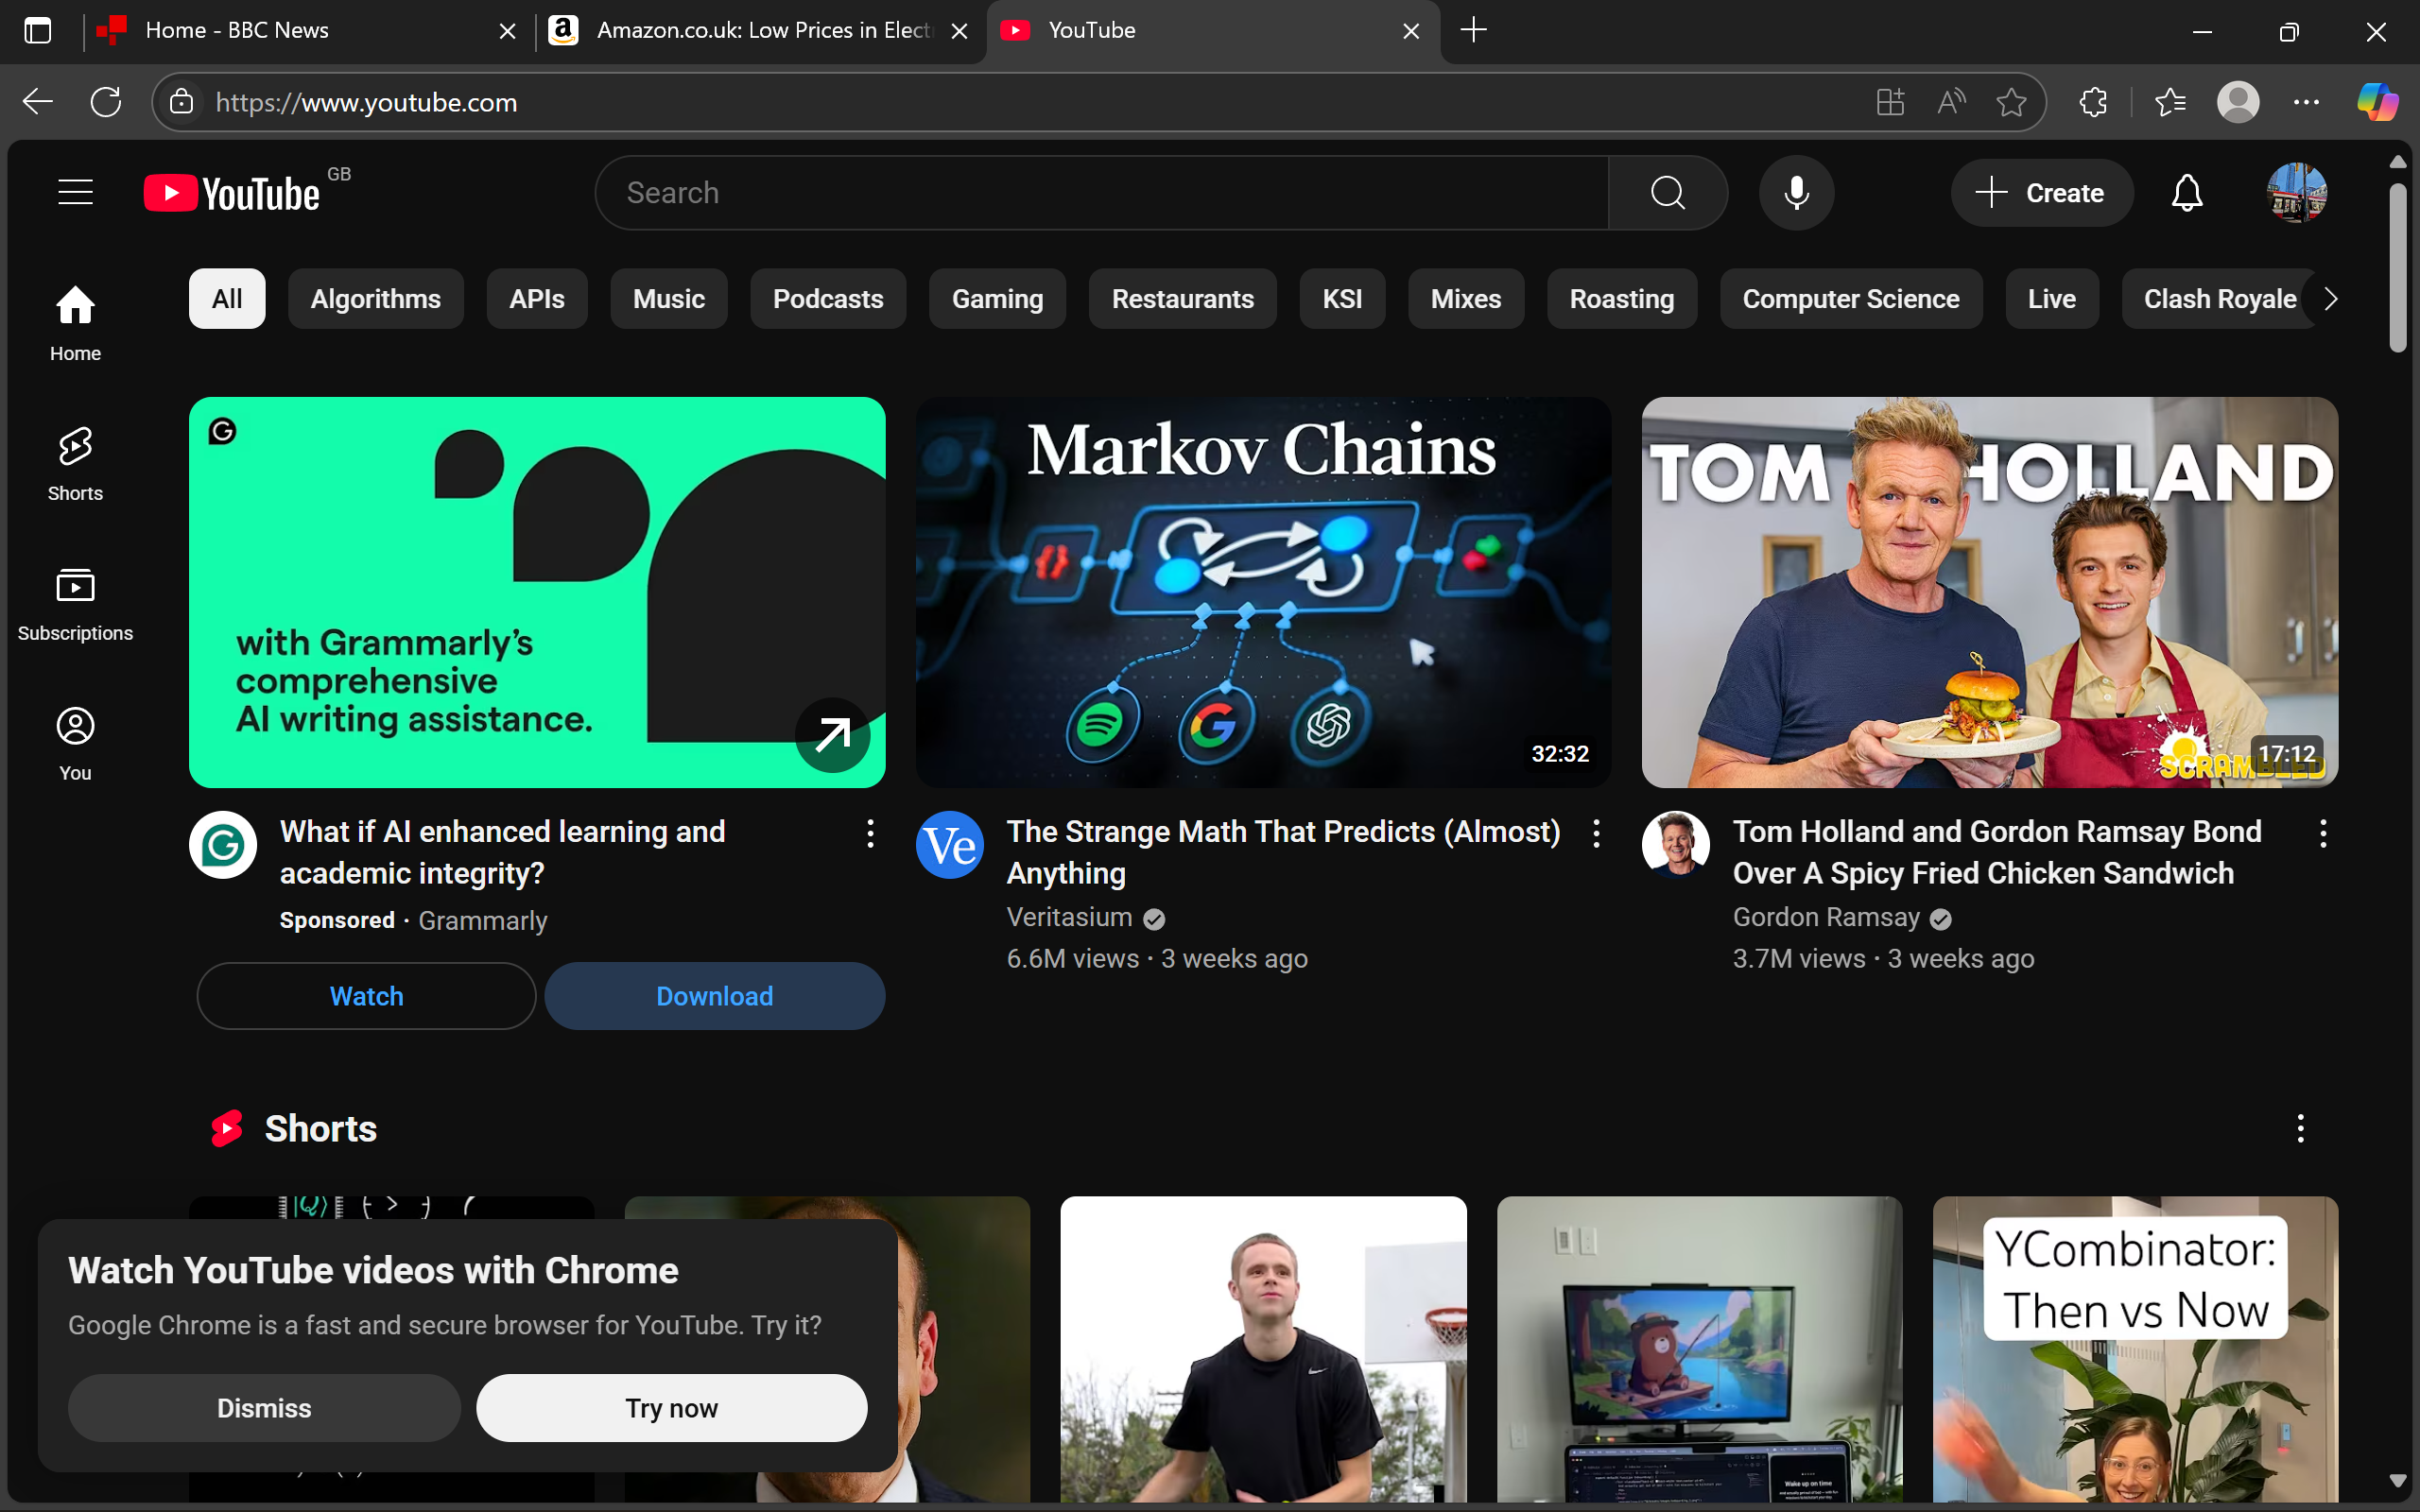
UI elements on screen:
"Desktop - window"
"YouTube - window"
"System - menu bar - Contains commands to manipulate the window"
"System - menu item"
"title bar - value: YouTube"
"Minimise - button - Moves the window out of the way"
"Maximise - button - Makes the window full screen"
"Close - button - Closes the window"
"Amazon.co.uk: Low Prices in Electronics, Books, Sports Equipment & more - window"
"System - menu bar - Contains commands to manipulate the window"
"System - menu item"
"title bar"
"Minimise - button - Moves the window out of the way"
"Maximise - button - Makes the window full screen"
"Close - button - Closes the window"
"Home - BBC News - window"
"System - menu bar - Contains commands to manipulate the window"
"System - menu item"
"title bar - value: Home - BBC News"
"Minimise - button - Moves the window out of the way"
"Maximise - button - Makes the window full screen"
"Close - button - Closes the window"
"window"
"Taskbar - pane"
"pane"
"Running applications - pane"
"pane"
"window"
"UI element"
"window"
"UI element"
"window"
"UI element"
"window"
"UI element"
"window"
"UI element"
"System - menu bar - Contains commands to manipulate the window"
"System - menu item"
"Settings - window - value: Settings"
"Minimise Settings - button"
"Restore Settings - button"
"Close Settings - button"
"Welcome to NVDA - window"
"title bar - value: Welcome to NVDA"
"Close - button - Closes the window"
"Welcome to NVDA - dialog - Welcome to NVDA!
Most commands for controlling NVDA require you to hol..."
"Welcome to NVDA! - window"
"Welcome to NVDA! - text"
"Most commands for controlling NVDA require you to hold down the NVDA key while pressing other key..."
"Options - window"
"Options - grouping"
"Keyboard layout: - window"
"Keyboard layout: - text"
"Keyboard layout: - window"
"Keyboard layout: - combo box - value: laptop"
"Keyboard layout: - text - value: laptop"
"Open - button"
"Use CapsLock as an NVDA modifier key - window"
"Use CapsLock as an NVDA modifier key - check box"
"Start NVDA after I sign in - window"
"Start NVDA after I sign in - check box"
"Show this dialog when NVDA starts - window"
"Show this dialog when NVDA starts - check box"
"OK - window"
"OK - button"
"Windows Input Experience - window"
"Spotify – Liked Songs - document"
"section"
"accessibility_dump_20250821_222952.json - Visual Studio Code - document"
"section"
"Program Manager - window"
"Program Manager - pane"
"window"
"pane"
"Desktop - window"
"Desktop - list"
"Recycle Bin - list item"
"Adobe Acrobat - list item"
"Adobe Digital Editions 4.5 - list item"
"Attack SharkX3Mouse - list item"
"Audacity - list item"
"Edit - list item"
"HP Support Assistant - list item"
"Imaging Edge Desktop - list item"
"NVDA - list item"
"Remote - list item"
"Riot Client - list item"
"Ryzen Controller - list item"
"Steam - list item"
"VALORANT - list item"
"Viewer - list item"
"AddonTemplate-master - list item"
"nvda_dumps - list item"
"Screenshots - list item"
"treetojson - list item"
"Tree2JSON.nvda-addon - list item"
"treetojson.zip - list item"